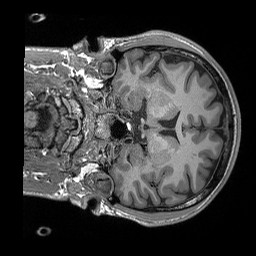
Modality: T1w
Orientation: coronal
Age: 26
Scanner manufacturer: siemens
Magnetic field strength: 3 T
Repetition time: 2.3 s
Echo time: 0.00296 s